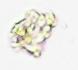
Label: Detritus